Question: I'm designing and XML and oracle database based on following specification. The question looks confusing but it is very simple. I am trying to design UML diagram for following:
'''
A multinational network of hotels owns the hotels in the countries all over the world. etc. The
network of hotels is described by a name and an address of its headquarters. An address of
headquarters consists of country, city, street and building number and it optionally includes
phone and email address.
The network has many hotels in many different countries. However each one of its hotels is
located in a different city. A hotel is described by a name and address that consists of country,
city, street and building number and it optionally includes phone and email address. A name of a
hotel together with a city name uniquely identifies each hotel, e.g. Sheraton at Suwa, or Holiday
Inn at Port Villa.
'''
My problem is with first paragraph. When we say "The
network of hotels is described by a name and an address of its headquarters." Does it mean that one hotel can have one or more headquarter (because it say plural headquarters)? Is the following diagram is correct or I need to create another entity and define headquarters and then I should say "headquarters" contain "HOTEL"

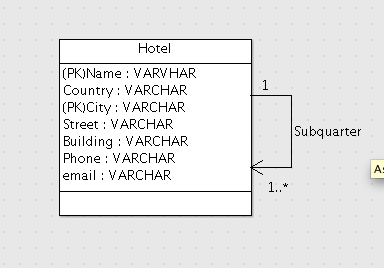
Answer: The diagram is almost correct I would just use a Composition or aggregation instead of an Association.